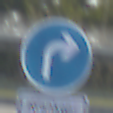
Verkehrszeichen: VorgeschriebeneFahrtrichtungRechts
Zusatzzeichen unten: BesondereFahrzeugeUndTransportgueter4
Umgebung: Outdoor, Urban
Tageszeit: SunriseSunset
Wetter: Clear
Licht: Natural
Jahreszeit: NotSpecified
Kontrast: MediumContrast